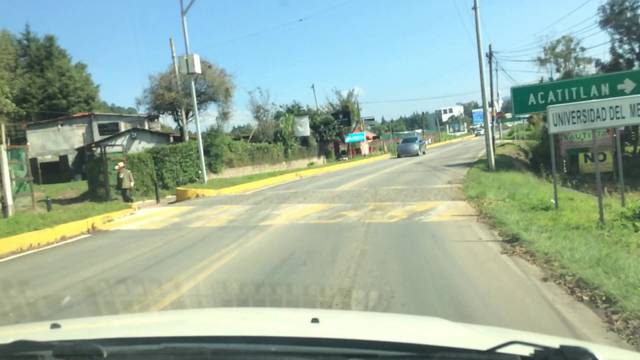
Region: Mexico
Coordinates: 19.191, -100.101